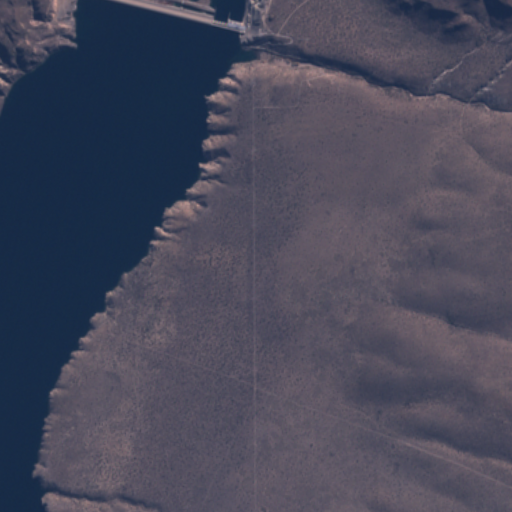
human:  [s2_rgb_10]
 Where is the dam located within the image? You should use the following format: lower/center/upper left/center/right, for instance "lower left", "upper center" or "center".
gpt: The dam is located in the upper left of the image.
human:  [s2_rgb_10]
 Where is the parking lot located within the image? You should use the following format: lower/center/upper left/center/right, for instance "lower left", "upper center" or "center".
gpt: The parking lot is located in the upper center of the image.
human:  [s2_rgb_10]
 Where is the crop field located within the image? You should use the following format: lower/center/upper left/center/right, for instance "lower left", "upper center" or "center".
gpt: There is no crop field in the image.